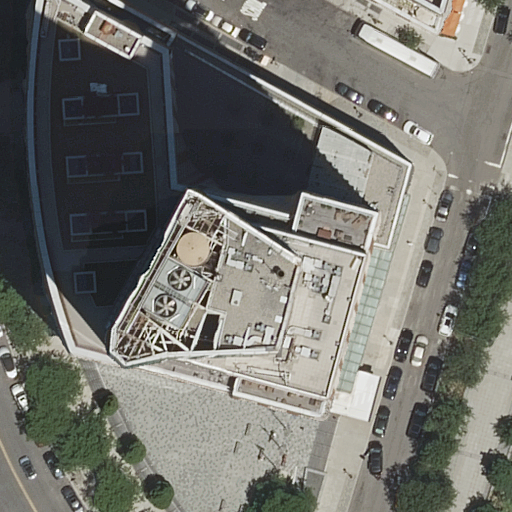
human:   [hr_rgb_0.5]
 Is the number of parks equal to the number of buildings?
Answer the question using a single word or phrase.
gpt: no

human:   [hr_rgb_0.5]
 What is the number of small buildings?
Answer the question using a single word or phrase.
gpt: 0

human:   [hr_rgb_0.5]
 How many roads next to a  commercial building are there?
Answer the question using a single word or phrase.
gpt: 0

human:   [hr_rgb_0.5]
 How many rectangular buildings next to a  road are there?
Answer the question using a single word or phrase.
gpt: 1

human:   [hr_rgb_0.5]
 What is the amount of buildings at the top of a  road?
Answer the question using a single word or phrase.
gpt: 2

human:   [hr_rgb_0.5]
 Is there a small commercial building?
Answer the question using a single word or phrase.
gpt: no

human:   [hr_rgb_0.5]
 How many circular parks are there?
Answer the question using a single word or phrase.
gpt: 0

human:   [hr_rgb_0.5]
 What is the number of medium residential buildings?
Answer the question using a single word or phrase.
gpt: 1

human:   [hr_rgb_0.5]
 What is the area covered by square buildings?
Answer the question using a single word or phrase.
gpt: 0m2

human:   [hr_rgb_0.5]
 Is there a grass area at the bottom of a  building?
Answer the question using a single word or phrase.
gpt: yes

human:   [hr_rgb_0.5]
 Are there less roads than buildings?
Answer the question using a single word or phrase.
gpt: no

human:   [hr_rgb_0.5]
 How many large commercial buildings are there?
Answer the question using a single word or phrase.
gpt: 0

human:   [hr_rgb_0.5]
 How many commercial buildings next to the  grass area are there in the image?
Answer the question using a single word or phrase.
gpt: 0

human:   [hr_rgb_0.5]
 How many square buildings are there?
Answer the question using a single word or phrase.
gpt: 0

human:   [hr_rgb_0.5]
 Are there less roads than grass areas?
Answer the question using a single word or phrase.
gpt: no

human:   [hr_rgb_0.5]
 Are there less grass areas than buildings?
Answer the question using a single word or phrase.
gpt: yes

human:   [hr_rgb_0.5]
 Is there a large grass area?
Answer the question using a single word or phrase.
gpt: no

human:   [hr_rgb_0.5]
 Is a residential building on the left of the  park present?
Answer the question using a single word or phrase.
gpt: yes

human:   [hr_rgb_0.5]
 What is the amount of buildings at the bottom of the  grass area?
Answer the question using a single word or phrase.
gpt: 0

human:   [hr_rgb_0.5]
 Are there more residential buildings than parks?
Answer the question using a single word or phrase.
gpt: yes

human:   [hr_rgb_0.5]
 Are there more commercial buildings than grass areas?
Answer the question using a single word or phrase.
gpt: no

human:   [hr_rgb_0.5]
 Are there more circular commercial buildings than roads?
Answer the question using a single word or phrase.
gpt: no

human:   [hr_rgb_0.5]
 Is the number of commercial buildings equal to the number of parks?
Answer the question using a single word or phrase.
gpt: no

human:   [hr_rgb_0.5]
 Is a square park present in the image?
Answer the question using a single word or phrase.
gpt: no

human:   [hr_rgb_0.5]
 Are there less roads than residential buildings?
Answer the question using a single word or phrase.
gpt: no

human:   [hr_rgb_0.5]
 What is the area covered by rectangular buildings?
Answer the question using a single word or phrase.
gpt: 114m2

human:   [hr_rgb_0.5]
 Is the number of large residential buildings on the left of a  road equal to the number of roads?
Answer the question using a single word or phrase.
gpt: no

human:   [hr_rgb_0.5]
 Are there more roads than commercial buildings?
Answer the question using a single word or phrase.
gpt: yes

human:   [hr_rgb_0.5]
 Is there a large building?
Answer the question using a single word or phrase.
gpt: yes

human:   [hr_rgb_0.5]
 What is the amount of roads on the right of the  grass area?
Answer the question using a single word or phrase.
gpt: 7

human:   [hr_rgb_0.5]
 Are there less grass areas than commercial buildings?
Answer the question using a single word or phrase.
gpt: no

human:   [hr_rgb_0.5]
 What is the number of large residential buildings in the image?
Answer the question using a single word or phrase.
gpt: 1

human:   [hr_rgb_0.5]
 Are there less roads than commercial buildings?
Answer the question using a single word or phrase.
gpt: no

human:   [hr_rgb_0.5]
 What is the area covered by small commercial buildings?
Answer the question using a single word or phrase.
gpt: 0m2

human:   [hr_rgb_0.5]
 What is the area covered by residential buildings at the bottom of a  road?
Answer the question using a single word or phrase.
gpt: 0m2

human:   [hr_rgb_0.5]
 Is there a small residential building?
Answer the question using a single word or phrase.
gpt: no